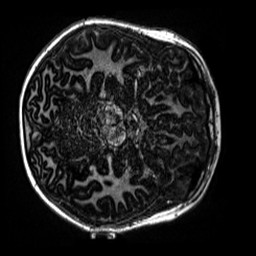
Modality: MP2RAGE
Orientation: axial
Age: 9
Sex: female
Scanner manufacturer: siemens
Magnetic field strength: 3 T
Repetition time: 4 s
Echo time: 0.00299 s